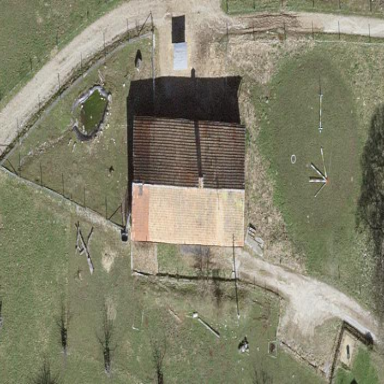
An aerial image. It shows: Shed.